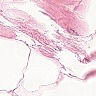
Metastatic tissue present: no